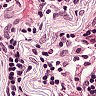
Metastatic tissue present: no